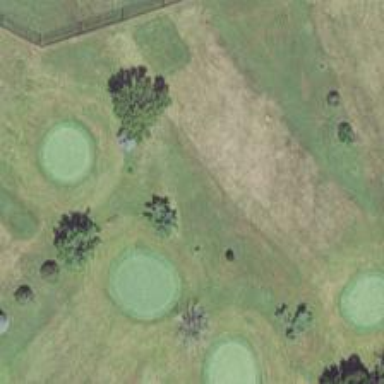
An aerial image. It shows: Well-maintained grassy area designated as golf fairway for the sport of golf. The grass is neatly mown.